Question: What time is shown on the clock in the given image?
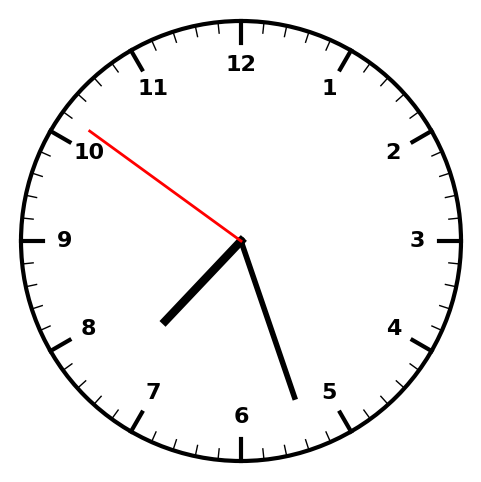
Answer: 07:26:51